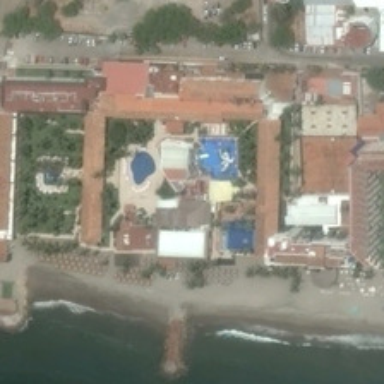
Some buildings and green trees are near a beach .